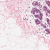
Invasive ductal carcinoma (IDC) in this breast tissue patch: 0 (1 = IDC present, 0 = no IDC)